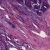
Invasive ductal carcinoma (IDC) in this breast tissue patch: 1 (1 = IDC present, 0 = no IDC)